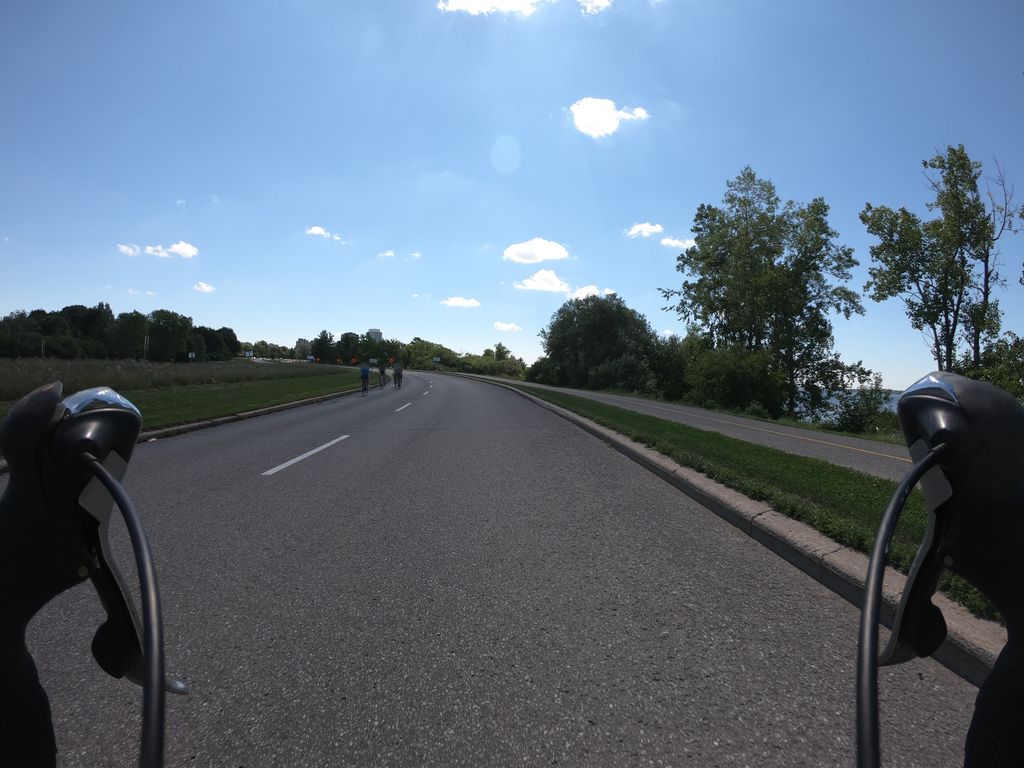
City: ottawa-gatineau